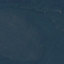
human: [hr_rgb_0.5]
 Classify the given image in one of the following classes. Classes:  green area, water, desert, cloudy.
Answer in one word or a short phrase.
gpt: green area